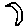
Label: moon